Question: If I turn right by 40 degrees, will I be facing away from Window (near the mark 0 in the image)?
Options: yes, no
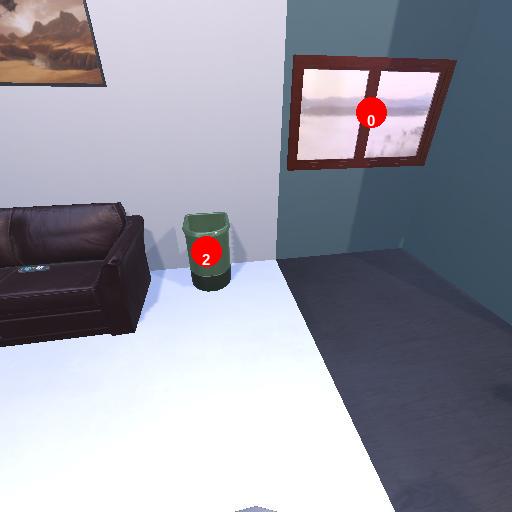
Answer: yes